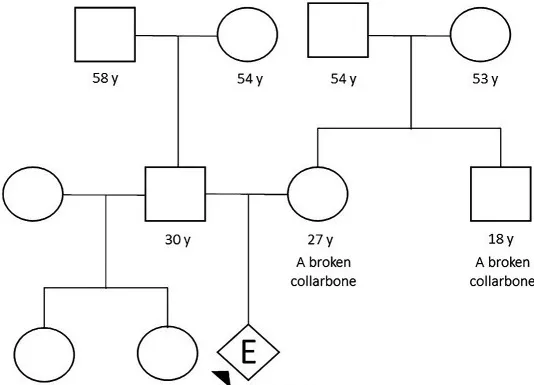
Pedigree (Arrow indicates the person tested).
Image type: pathology (giemsa)